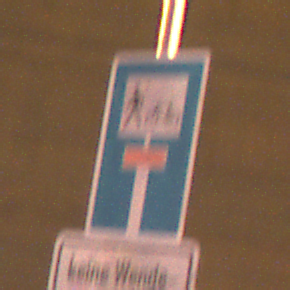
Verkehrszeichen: SackgasseRadverkehrFussgaengerDurchlaessig
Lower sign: HinweisGeaenderteVorfahrtVerkehrsfuehrungVerkehrsregelung3
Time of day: Night
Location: Outdoor (Urban)
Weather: Clear
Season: NotSpecified
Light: Artificial